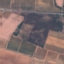
Label: PermanentCrop